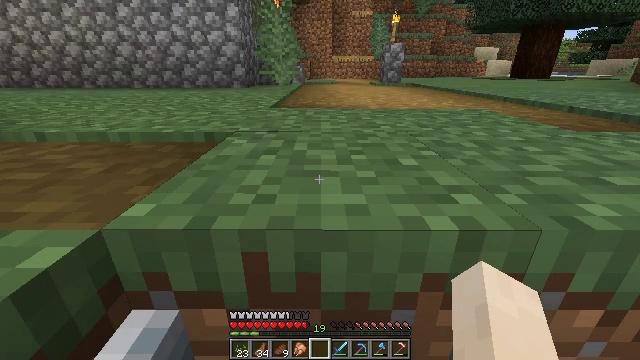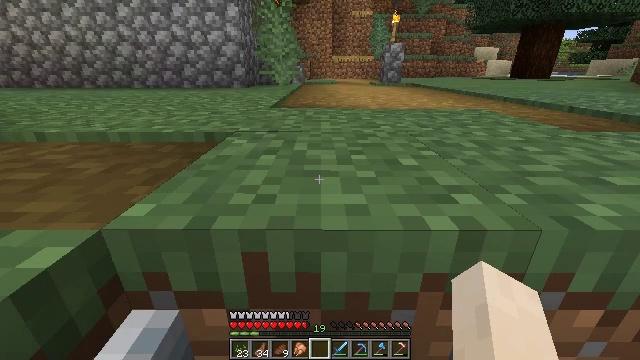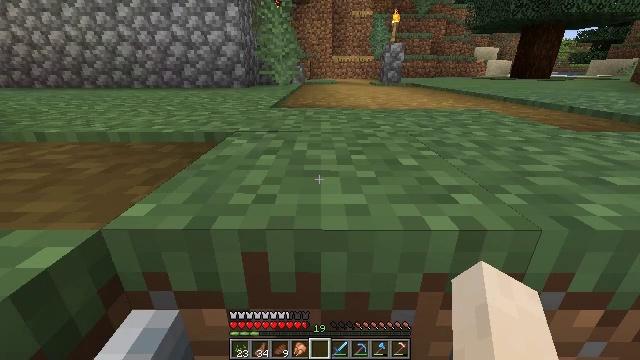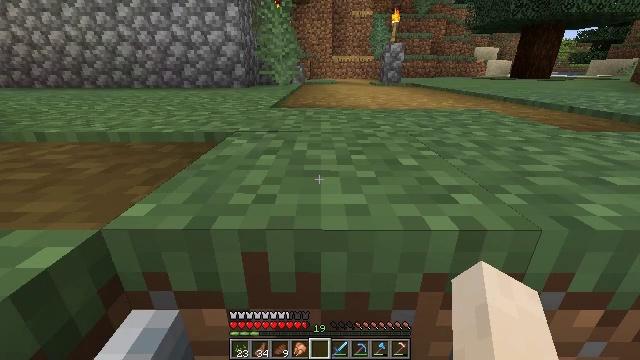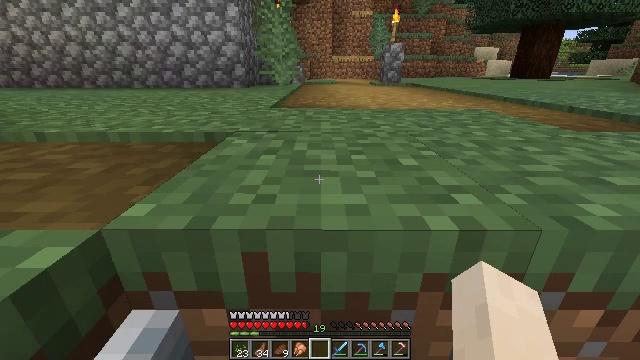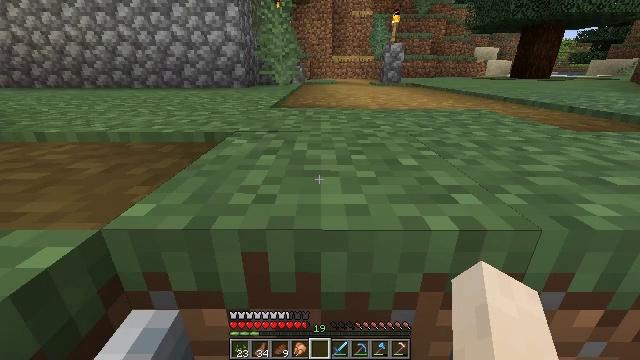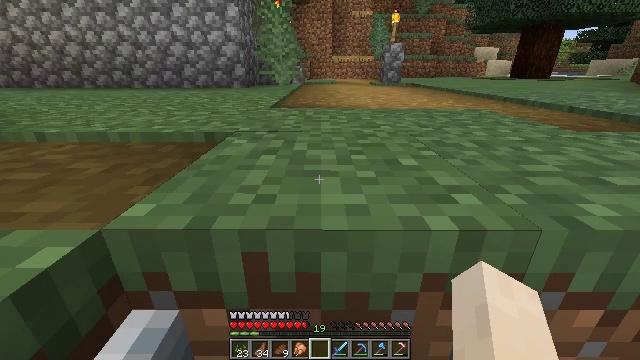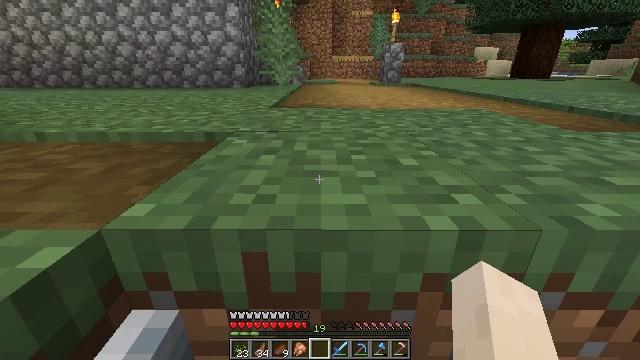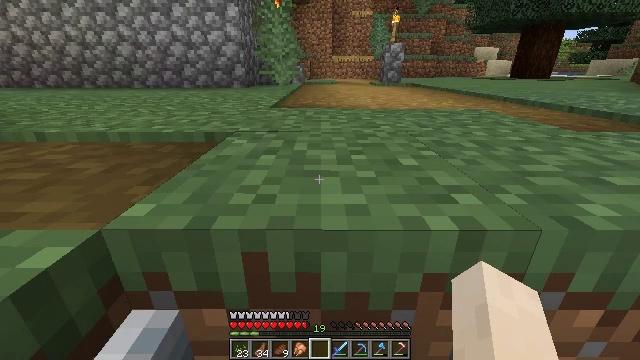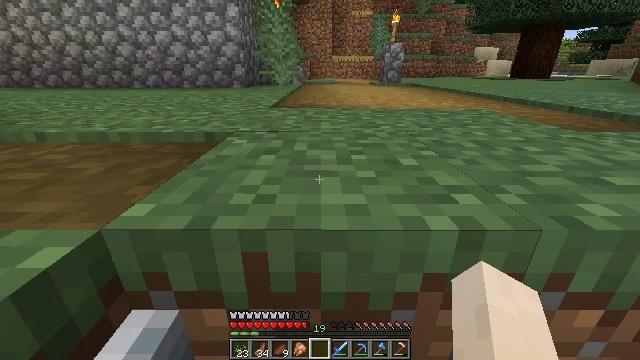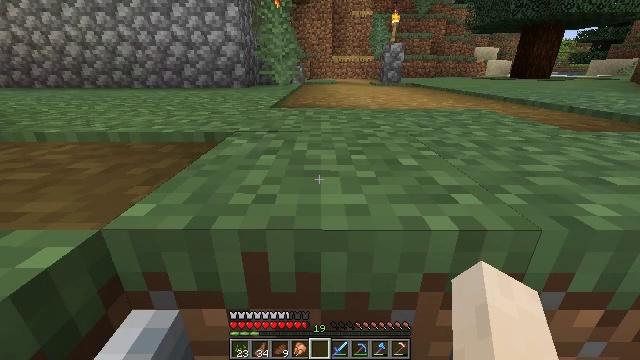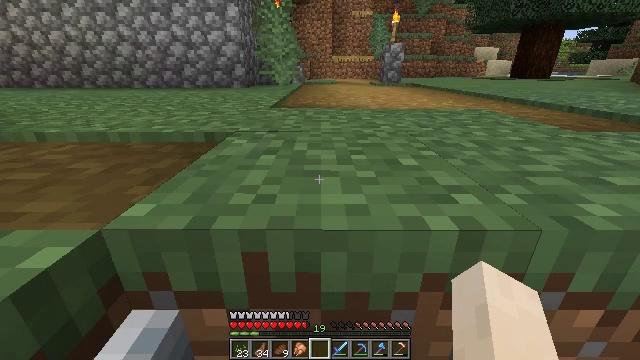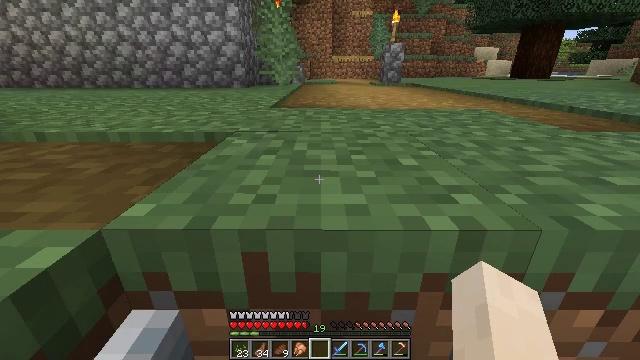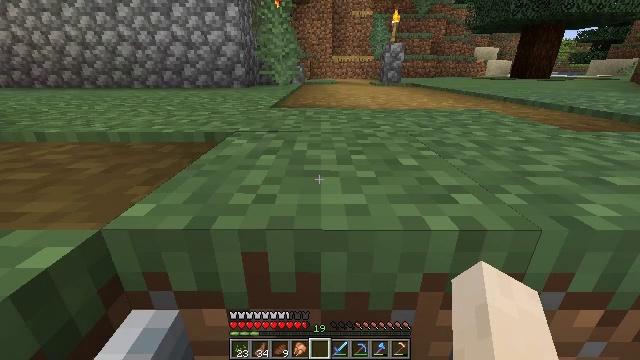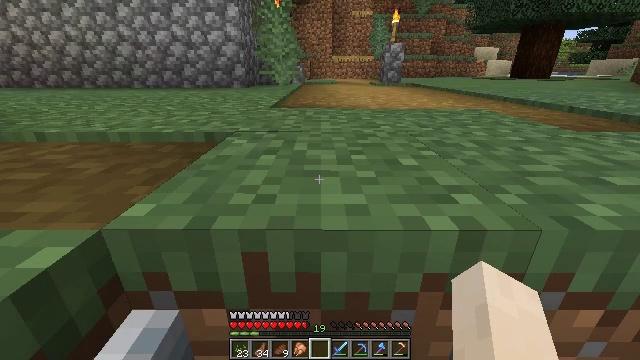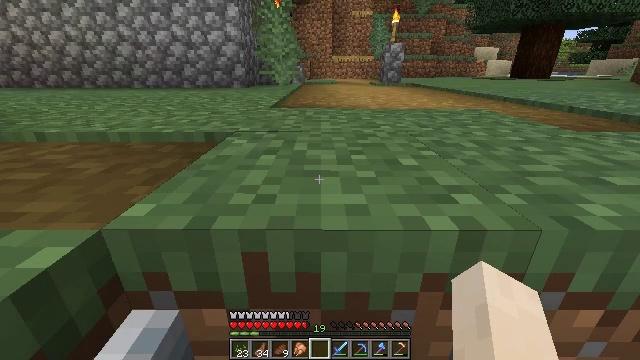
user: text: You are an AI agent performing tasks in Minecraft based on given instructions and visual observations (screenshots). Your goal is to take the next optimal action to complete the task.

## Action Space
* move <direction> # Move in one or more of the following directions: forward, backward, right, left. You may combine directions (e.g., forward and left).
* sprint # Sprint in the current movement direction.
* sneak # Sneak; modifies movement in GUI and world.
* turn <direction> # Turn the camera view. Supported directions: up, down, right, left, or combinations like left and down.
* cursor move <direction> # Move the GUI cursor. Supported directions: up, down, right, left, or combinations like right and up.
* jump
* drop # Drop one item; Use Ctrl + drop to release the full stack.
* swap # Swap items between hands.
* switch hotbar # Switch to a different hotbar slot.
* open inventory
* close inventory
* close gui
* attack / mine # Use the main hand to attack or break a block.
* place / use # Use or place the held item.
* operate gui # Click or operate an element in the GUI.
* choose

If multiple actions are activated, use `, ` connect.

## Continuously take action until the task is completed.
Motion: motion action
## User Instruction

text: Gather wheat by left-clicking on it.
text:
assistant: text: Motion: no_op
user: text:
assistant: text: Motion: no_op
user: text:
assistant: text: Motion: no_op
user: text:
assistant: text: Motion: no_op
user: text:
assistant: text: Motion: no_op
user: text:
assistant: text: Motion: no_op
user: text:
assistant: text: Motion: no_op
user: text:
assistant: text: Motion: no_op
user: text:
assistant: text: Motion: no_op
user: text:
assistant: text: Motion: no_op
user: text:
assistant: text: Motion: no_op
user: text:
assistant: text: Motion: no_op
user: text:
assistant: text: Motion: no_op
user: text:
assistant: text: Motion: no_op
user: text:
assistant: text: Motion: no_op
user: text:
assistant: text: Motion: no_op
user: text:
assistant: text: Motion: no_op
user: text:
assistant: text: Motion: no_op
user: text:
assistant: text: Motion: no_op
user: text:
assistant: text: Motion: no_op
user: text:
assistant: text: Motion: no_op
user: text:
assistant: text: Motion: no_op
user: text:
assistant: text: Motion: no_op
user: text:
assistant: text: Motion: no_op
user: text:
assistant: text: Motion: no_op
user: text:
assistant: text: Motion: no_op
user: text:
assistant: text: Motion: no_op
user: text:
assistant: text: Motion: no_op
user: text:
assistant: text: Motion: no_op
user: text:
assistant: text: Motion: no_op